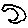
Label: moon